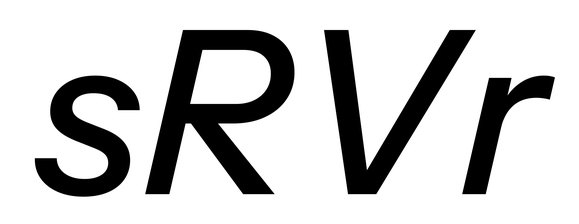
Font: InstrumentSans-Italic_Medium_Italic